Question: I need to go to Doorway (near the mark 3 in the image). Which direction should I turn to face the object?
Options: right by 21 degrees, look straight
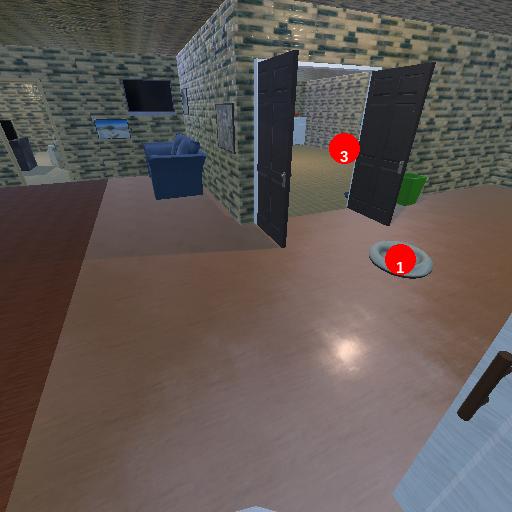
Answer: right by 21 degrees